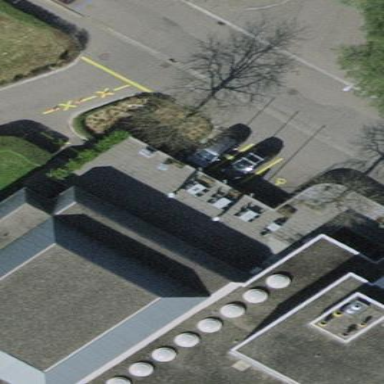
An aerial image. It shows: Building designed for bicycle parking.